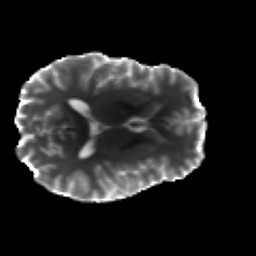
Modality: T2w
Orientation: axial
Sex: male
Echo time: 0.114 s